Interaction volume radius: 5 \u00c5
Interaction volume height: 30 \u00c5
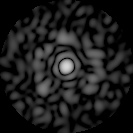
Disorder parameter: 0.7948